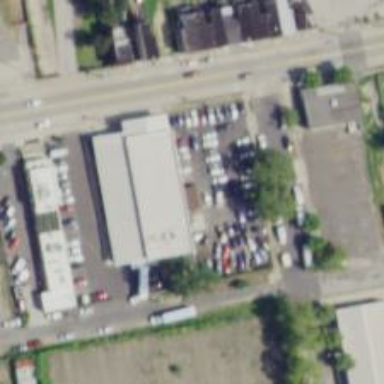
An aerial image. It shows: Car rental service.